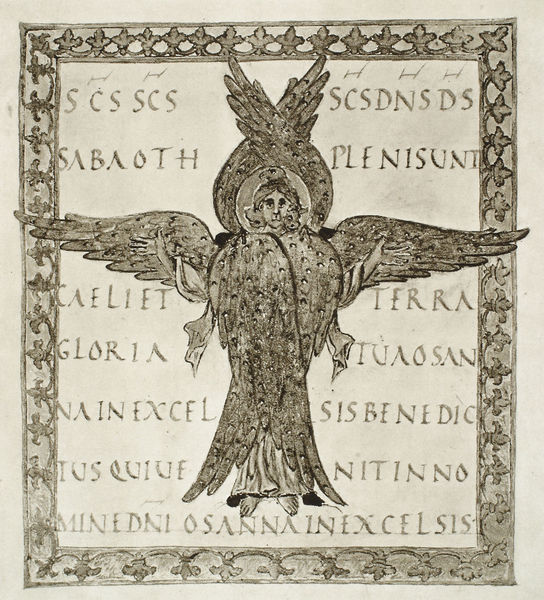
Titel: Drogo Sakramentar
Standort: Herstellungsort: Metz (EU - F)
Institution: Paris, Bibliothèque Nationale
Schlagwörter: flügel, ornament, arme, federn, gesicht, mensch, engel, beine, füße, buch, text, buchdeckel, wesen, heilig, quadrat, ränder, latein, buchmalerei, sabaoth